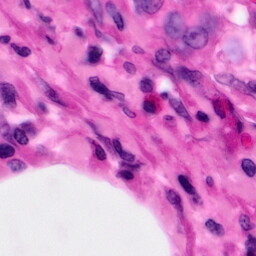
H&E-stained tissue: Pancreatic